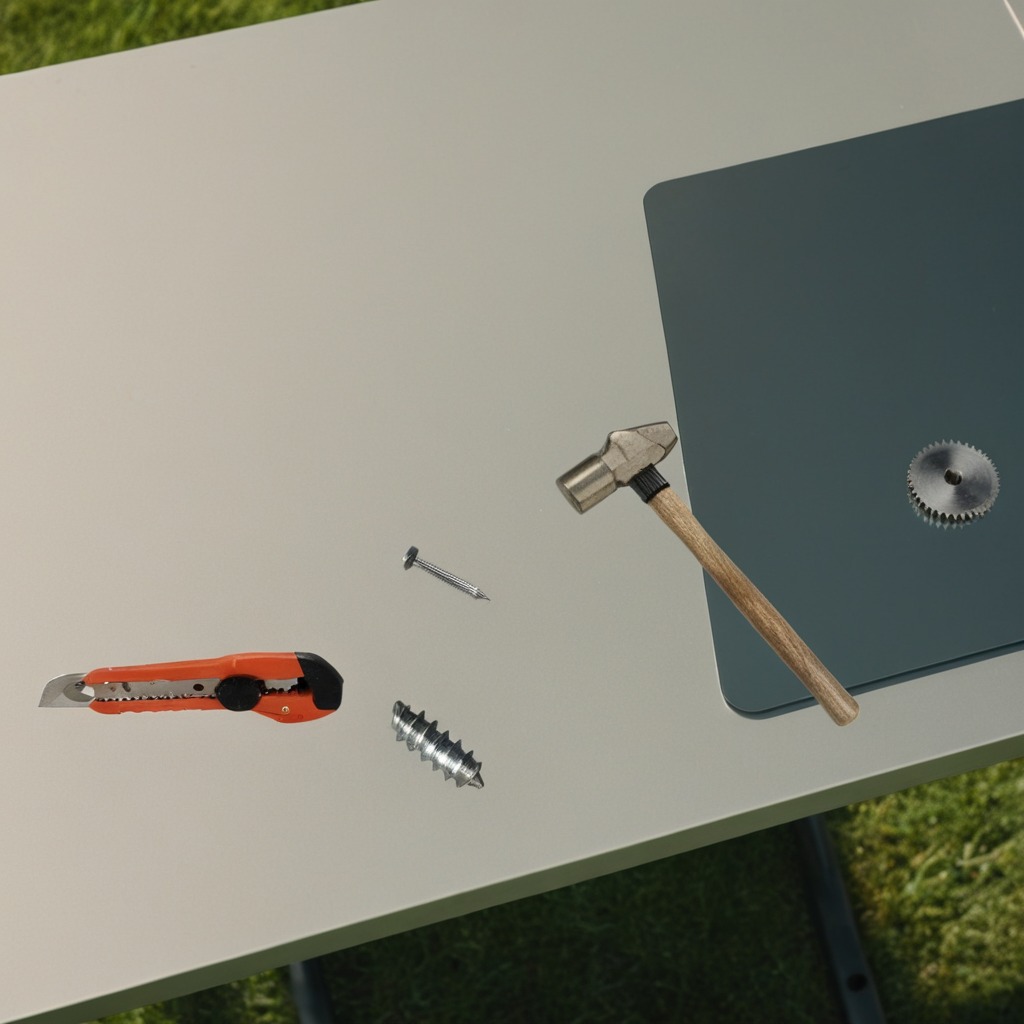
A steel gear with teeth, a utility knife, a metal machine screw, an iron nail, and a hammer are lying on a clean utility table in a temporary outdoor tool station afternoon light present textured surface